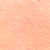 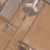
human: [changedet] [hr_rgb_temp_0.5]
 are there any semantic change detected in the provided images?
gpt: The desert left the place to urbanization.